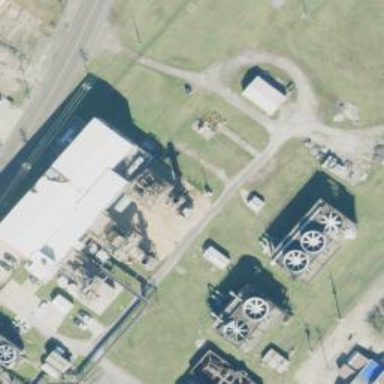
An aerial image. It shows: Gas-powered generator using steam turbine.